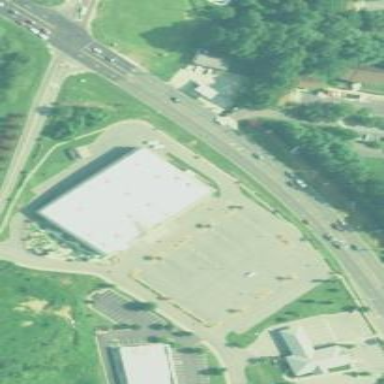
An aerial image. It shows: Building housing bowling alley.